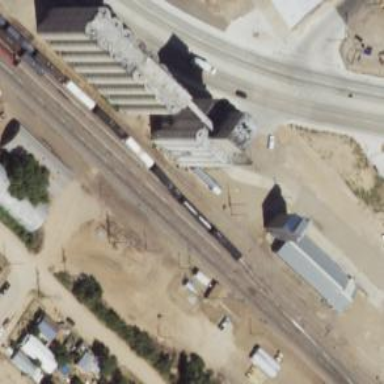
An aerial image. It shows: Railway siding with rails.